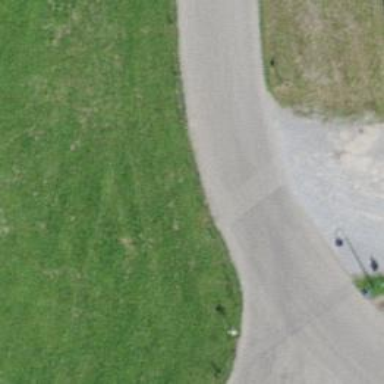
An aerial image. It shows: Residential road with asphalt surface.